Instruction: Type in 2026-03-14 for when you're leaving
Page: home
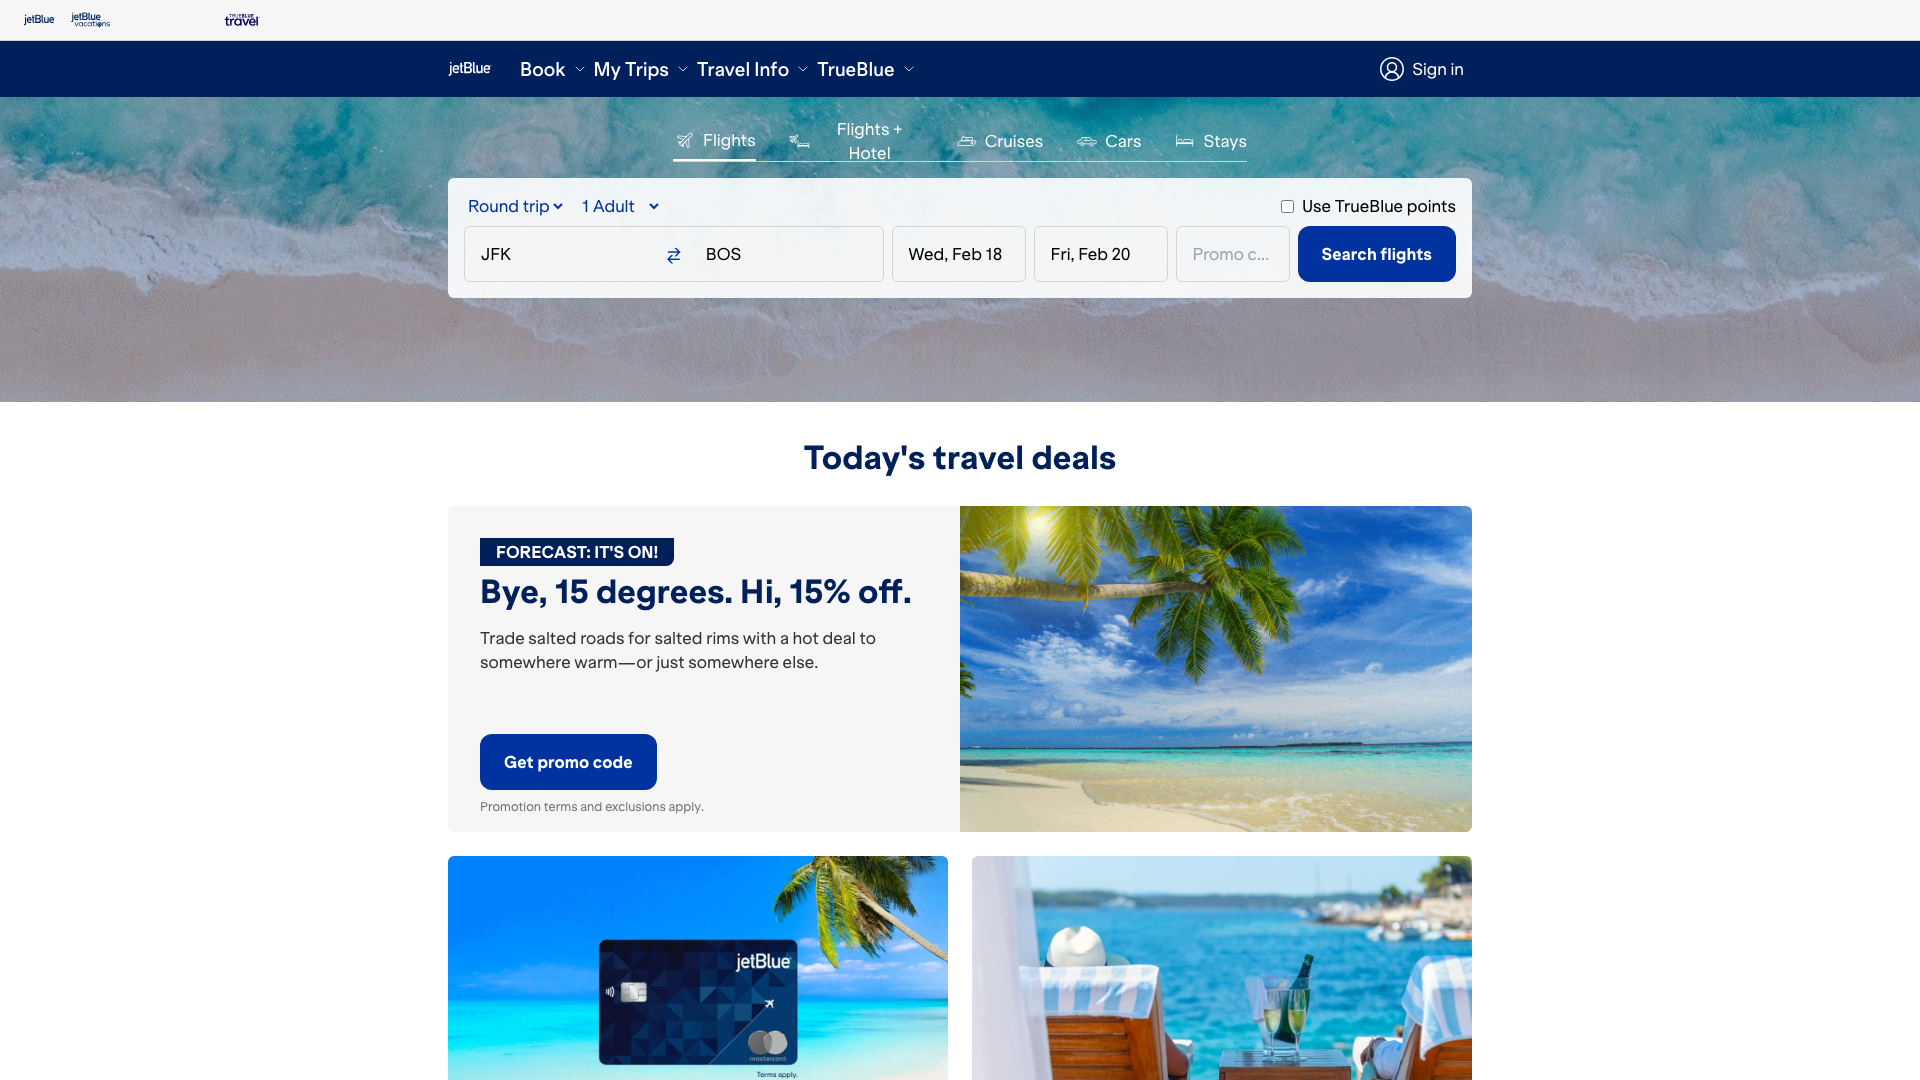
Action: type